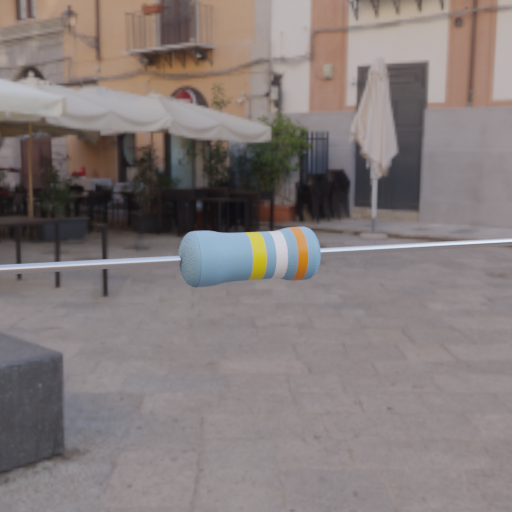
Resistor colour bands (in order): yellow, white, orange